Question: As you see in the picture below the column ID has numbers which sometimes exists multiple times but each time with a different status from column STATUS. The primary key from the table is ID - STATUS.
I want to query the database so that i only see a list with the ID one time with the highest STATUS from column STATUS.

I want to see this result:
'''
253794 5
254680 1
257307 1
258562 5
261213 5
261219 5
261220 5
.....
'''
How can i extend the query below to obtain the result i need?
'''
select *
from STATUSTABLE
where ID in (253794,253794,254680,257307,258562,258562,261213,261213,261219,261219,261220,261220,261222,261222,261223,261223,263544,263544,263544,263544,264804,264804,264823,264823,265616,265616,266233,266233)
order by ID;
'''
Thanks in advance!
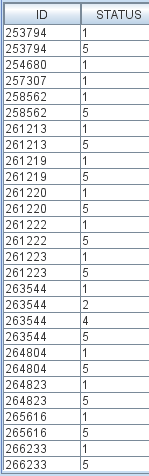
Answer: Use 'group by':
'''
select id, max(status) as max_status
from STATUSTABLE
where ID in (253794,253794,254680,257307,258562,258562,261213,261213,261219,261219,261220,261220,261222,261222,261223,261223,263544,263544,263544,263544,264804,264804,264823,264823,265616,265616,266233,266233)
group by id
order by ID;
'''